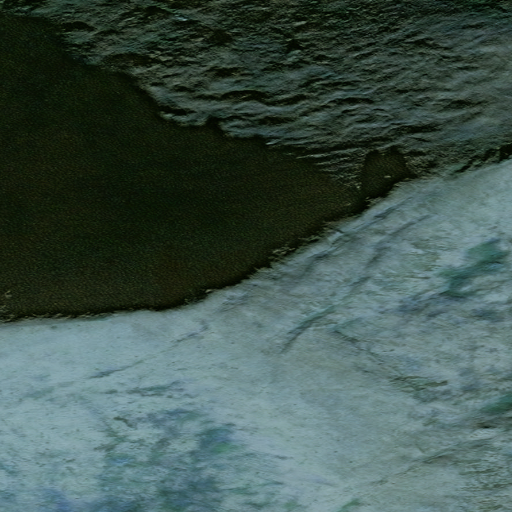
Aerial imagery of mountains in Alaska named Kilbuck Mountains containing only unknown